Question: How to know UISlider thumb position?
When I press a button I want to add a flag on the current slider thumb position.
How can I acquire the current thumb position so I can add the flag?
This is my synchronization code:
'''
_positionSlider.value = _mediaplayer.position;
'''
This is how the slider should look like:

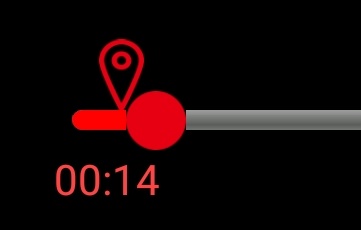
Answer: Try This,
First create UIImageView
'''
@interface ViewController ()
{
UIImageView *imageView;
}
'''
and write this below code in viewDiload() Function
'''
imageView = [[UIImageView alloc]initWithFrame:CGRectMake(self.slider.frame.origin.x, self.slider.frame.origin.y-20, 20, 10)];
imageView.image = [UIImage imageNamed:@"navigateImage.png"];
[self.view addSubview:imageView];
[self.slider addTarget:self action:@selector(sliderValueChanged:) forControlEvents:UIControlEventValueChanged];
'''
and add this slider event function
'''
-(void)sliderValueChanged:(UISlider *)slider{
CGRect trackRect = [self.slider trackRectForBounds:self.slider.bounds];
CGRect thumbRect = [self.slider thumbRectForBounds:self.slider.bounds
trackRect:trackRect
value:self.slider.value];
CGRect r = [imageView frame];
r.origin.x = thumbRect.origin.x;
[imageView setFrame:r];
NSLog(@"%f",thumbRect.origin.x);
}
'''